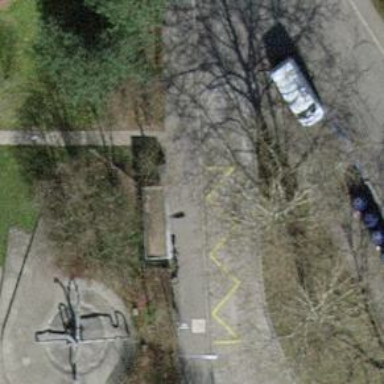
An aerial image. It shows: Bench for seating.